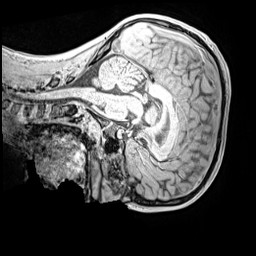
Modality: MP2RAGE
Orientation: sagittal
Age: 11
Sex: male
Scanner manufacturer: siemens
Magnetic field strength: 3 T
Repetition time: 4 s
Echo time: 0.00299 s